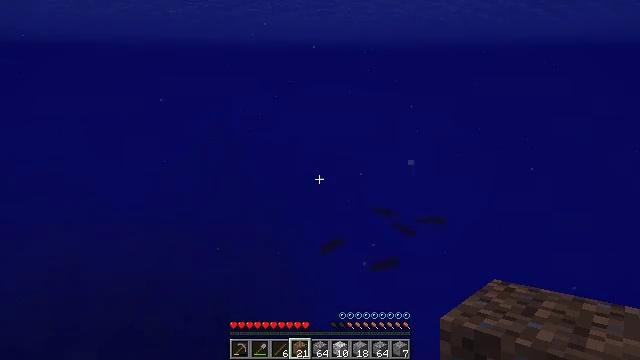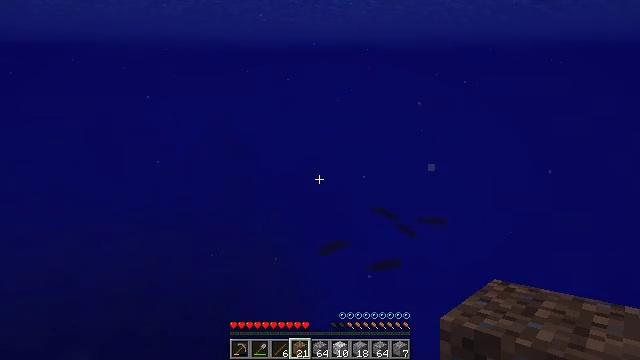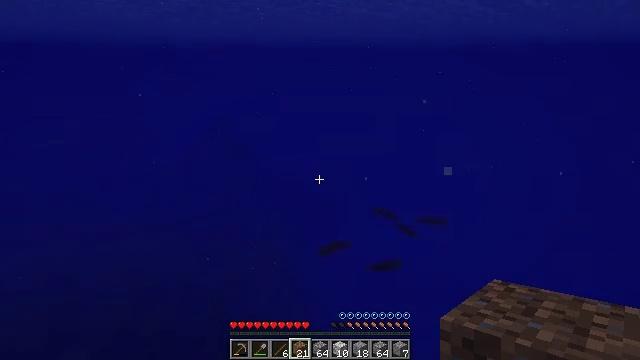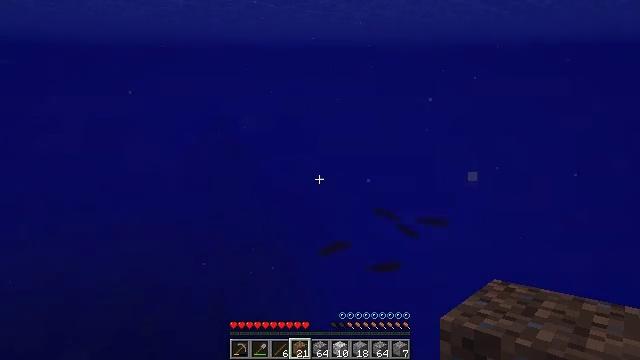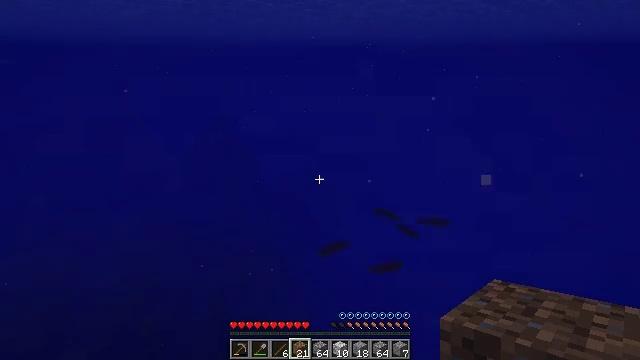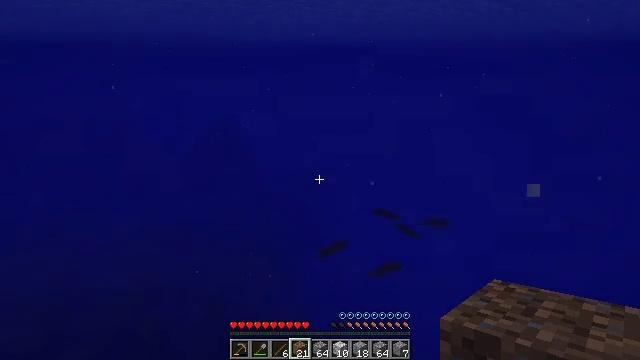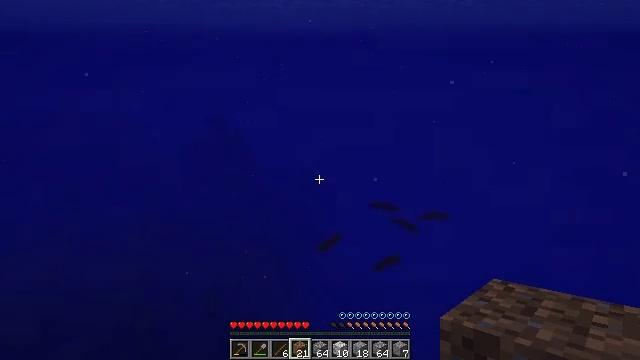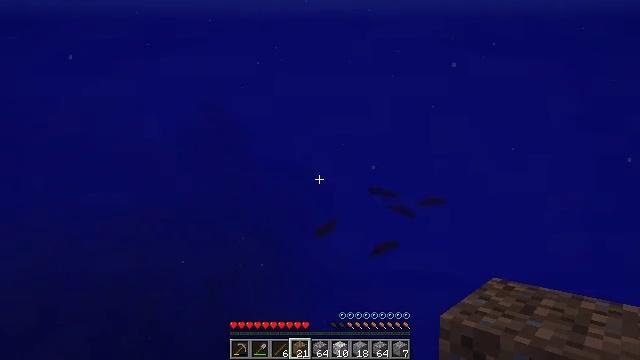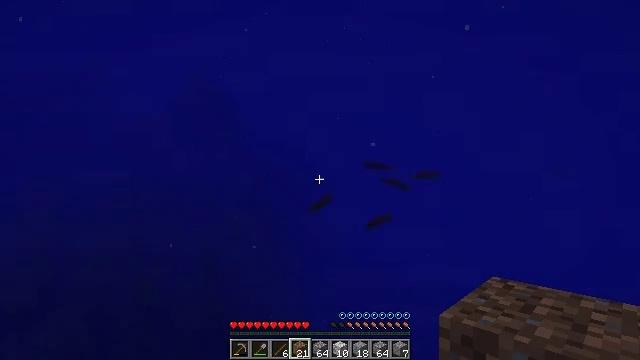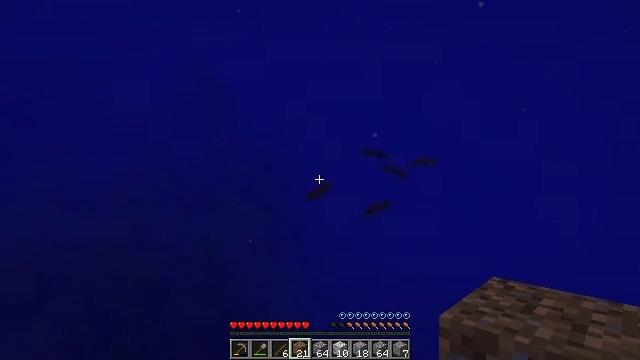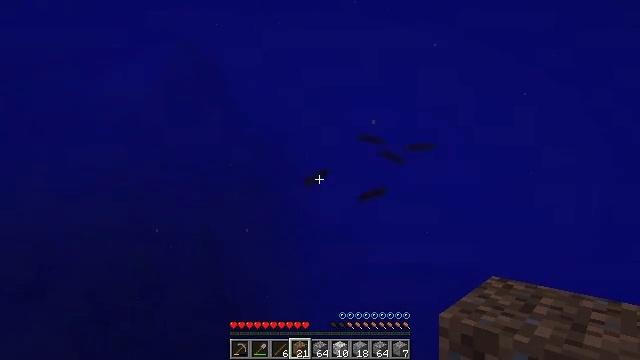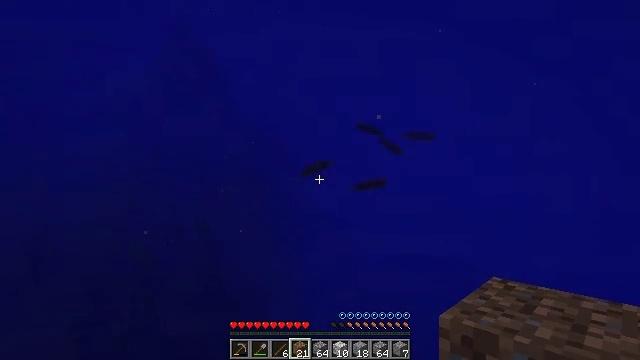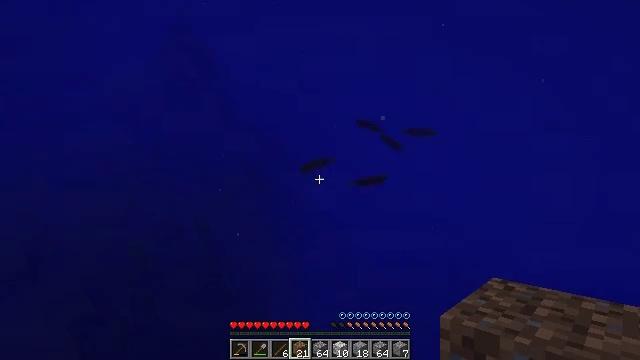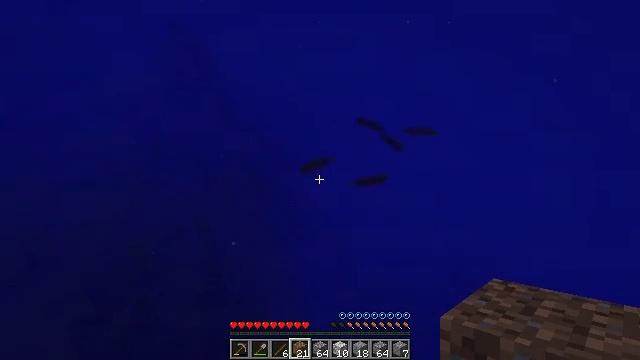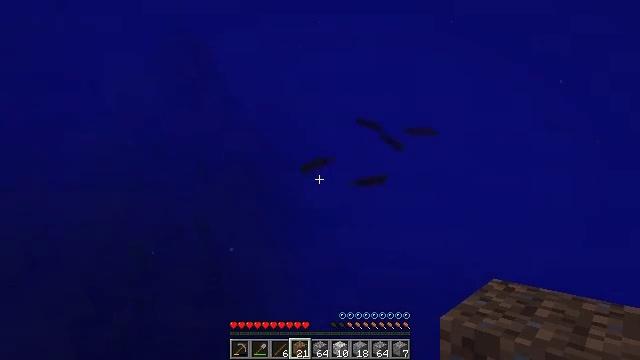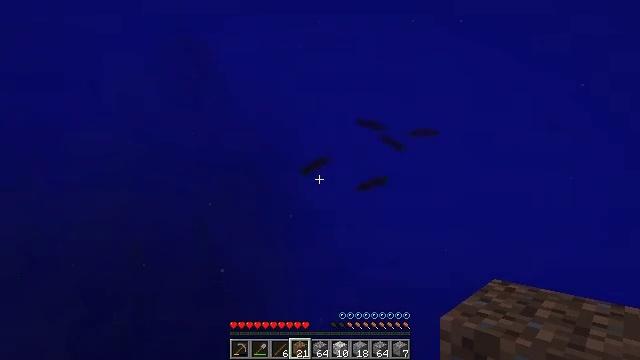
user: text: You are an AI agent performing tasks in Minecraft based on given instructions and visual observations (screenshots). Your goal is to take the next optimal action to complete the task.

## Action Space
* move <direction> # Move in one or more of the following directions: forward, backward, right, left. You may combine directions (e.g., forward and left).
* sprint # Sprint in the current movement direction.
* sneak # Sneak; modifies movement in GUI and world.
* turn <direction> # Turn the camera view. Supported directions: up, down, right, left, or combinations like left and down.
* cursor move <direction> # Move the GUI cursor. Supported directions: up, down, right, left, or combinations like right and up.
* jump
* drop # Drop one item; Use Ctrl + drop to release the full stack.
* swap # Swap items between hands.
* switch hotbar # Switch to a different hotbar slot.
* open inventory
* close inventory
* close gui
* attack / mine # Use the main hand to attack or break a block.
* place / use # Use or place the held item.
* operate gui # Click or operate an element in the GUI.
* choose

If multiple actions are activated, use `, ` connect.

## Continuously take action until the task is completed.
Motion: motion action
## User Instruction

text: Kill aquatic mobs.
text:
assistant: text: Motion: move forward
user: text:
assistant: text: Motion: move forward
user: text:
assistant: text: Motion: move forward
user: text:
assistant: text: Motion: move forward
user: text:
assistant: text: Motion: move forward
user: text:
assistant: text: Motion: move forward, turn down
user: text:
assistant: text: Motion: move forward, turn down
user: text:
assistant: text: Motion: move forward, turn right and down
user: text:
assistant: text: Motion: move forward, turn down
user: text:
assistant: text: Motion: move forward, turn down
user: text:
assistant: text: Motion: move forward, turn down
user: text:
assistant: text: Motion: move forward
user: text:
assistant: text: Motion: move forward
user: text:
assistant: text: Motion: move forward
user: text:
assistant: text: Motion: move forward
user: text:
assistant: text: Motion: move forward
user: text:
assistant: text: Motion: move forward
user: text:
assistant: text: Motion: move forward
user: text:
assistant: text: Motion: move forward
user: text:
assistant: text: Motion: move forward
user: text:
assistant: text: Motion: move forward
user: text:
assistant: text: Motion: move forward
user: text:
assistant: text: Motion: move forward
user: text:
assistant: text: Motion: move forward
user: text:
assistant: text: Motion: move forward
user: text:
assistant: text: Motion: move forward
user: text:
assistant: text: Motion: move forward, switch to hotbar 2
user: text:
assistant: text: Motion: move forward, switch to hotbar 2
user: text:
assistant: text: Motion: move forward, switch to hotbar 2
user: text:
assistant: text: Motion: move forward, switch to hotbar 2